Interaction volume radius: 10 \u00c5
Interaction volume height: 20 \u00c5
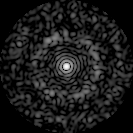
Disorder parameter: 0.8421